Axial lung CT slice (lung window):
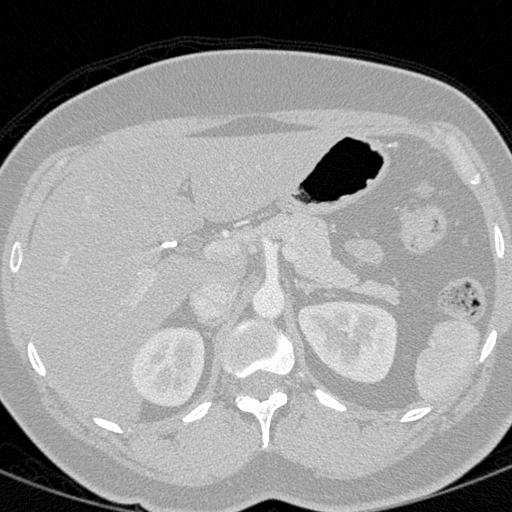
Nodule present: no